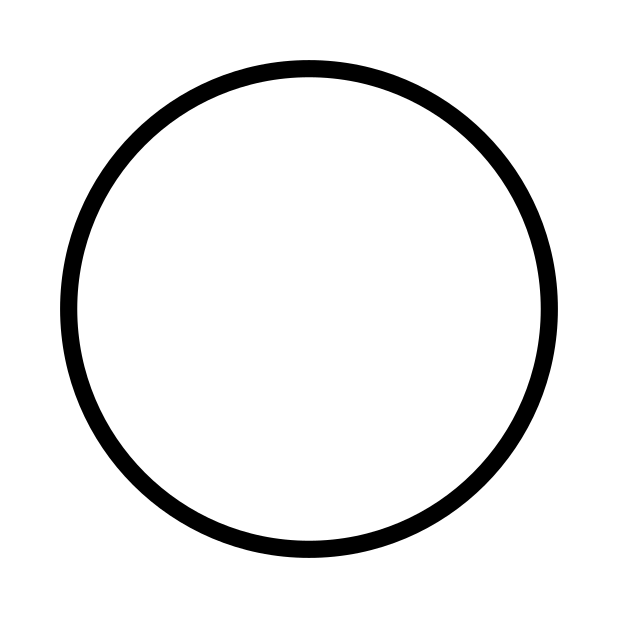
white circle